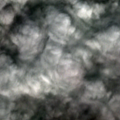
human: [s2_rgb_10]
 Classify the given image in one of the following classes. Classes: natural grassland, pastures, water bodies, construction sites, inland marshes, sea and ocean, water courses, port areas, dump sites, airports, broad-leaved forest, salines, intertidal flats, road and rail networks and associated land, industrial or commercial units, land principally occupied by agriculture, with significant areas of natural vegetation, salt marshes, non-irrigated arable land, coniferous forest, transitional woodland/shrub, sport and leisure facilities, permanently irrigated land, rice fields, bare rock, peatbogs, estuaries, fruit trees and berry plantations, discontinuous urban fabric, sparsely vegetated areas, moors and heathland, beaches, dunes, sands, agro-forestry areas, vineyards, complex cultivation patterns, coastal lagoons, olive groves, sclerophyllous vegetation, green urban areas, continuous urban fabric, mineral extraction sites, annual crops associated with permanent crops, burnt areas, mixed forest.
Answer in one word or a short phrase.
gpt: discontinuous urban fabric, pastures, complex cultivation patterns, land principally occupied by agriculture, with significant areas of natural vegetation, mixed forest